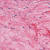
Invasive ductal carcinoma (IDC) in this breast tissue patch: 0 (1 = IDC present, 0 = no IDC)